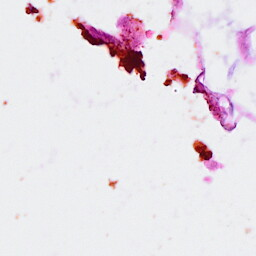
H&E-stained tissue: Breast